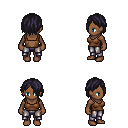
a pixel art fantasy rpg character, female body template, human, dark skin, brown pirate shirt, metal pants, raven bangs hairstyle, four views (front, back, left, right), 2x2 character sprite sheet, small pixel art, hard edges, no anti-aliasing